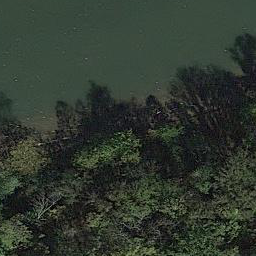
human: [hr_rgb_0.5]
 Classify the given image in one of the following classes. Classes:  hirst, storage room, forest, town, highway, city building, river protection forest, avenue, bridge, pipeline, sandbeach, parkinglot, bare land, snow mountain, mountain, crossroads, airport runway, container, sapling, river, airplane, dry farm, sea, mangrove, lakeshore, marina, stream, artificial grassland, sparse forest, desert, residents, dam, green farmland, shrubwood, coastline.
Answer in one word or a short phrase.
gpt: river protection forest